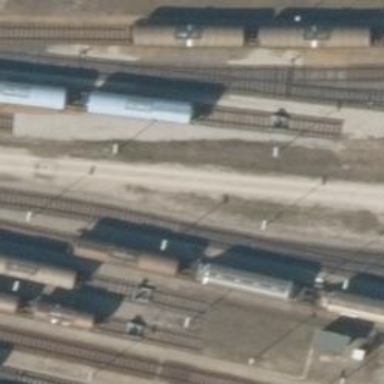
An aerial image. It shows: Railway switch.